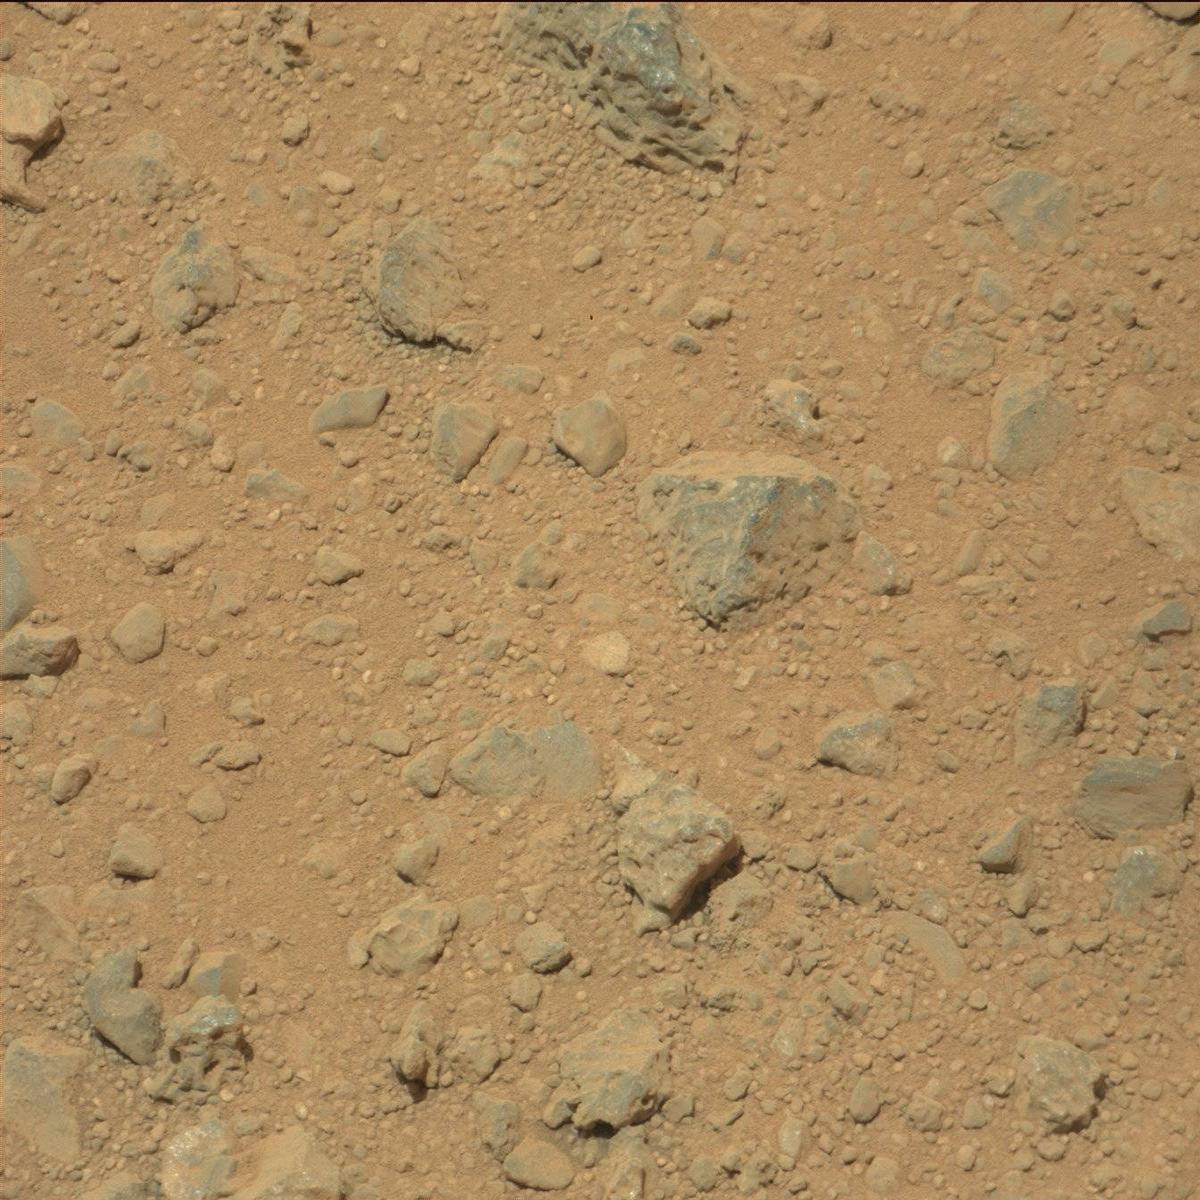
Terrain classes present: Bedrock, Rock, Sand / Soil